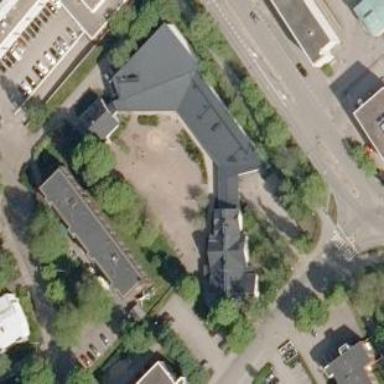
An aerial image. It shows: View of roof of building.